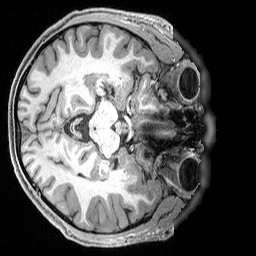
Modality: T1w
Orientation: axial
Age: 27
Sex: male
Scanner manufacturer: siemens
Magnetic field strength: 3 T
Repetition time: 2.5 s
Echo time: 0.0029 s